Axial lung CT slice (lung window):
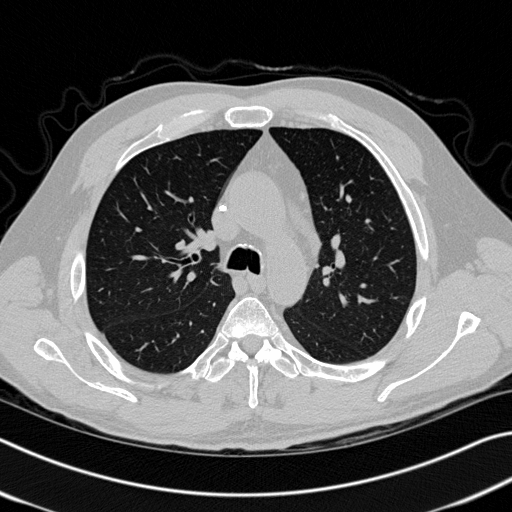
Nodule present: no